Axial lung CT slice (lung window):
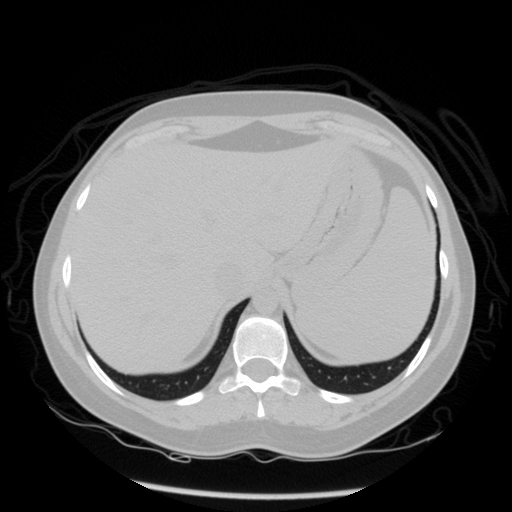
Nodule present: no